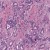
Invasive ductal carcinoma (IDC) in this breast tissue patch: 1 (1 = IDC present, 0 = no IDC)